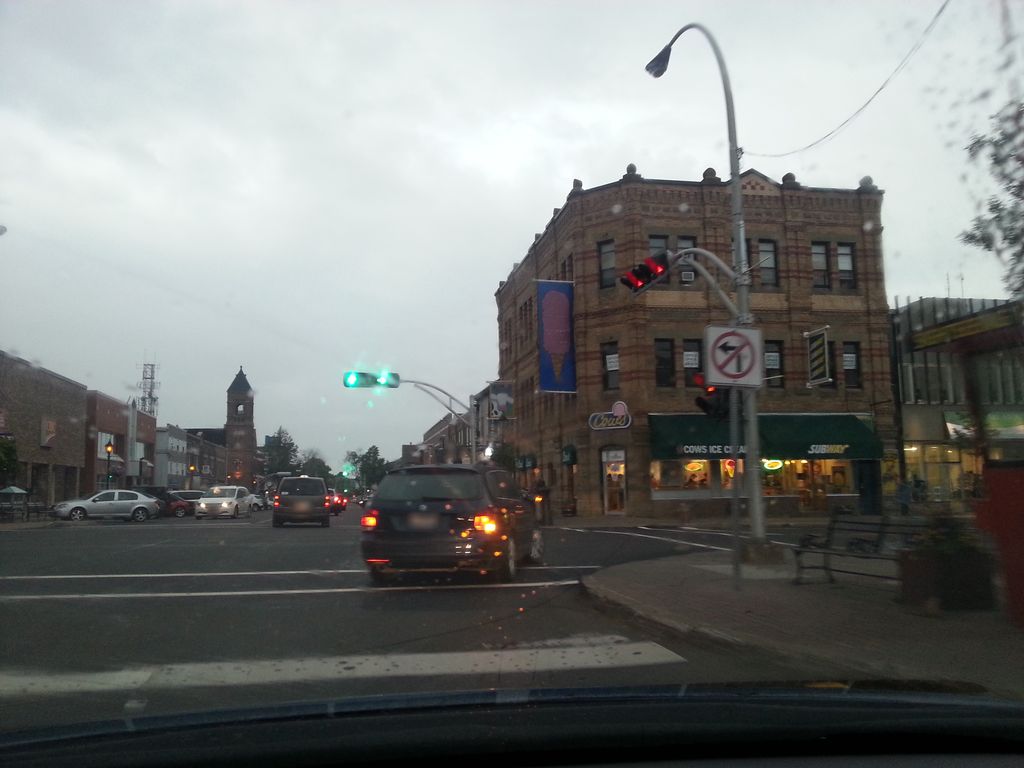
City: charlottetown